Question: I want to apply a datepicker with this style.

I tried almost every plugin but i cant find any suitable solution on how to make this.
I want to click the month on the left to display the dates in the date picker on right and also when i choose a event it must show that events date with month on the datepicker.
Anyone has any suggestion on how to make this or any plugin like this??
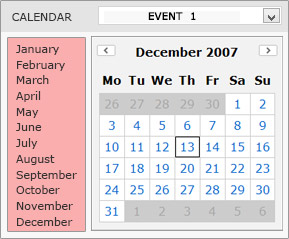
Answer: Datepicker: <URL>
check this but you have to alter it for your style in css